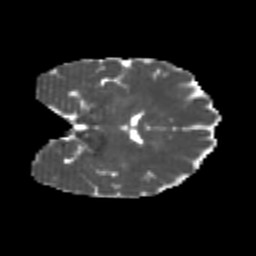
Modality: MD
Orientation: coronal
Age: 25
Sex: female
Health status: healthy
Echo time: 0.074 s